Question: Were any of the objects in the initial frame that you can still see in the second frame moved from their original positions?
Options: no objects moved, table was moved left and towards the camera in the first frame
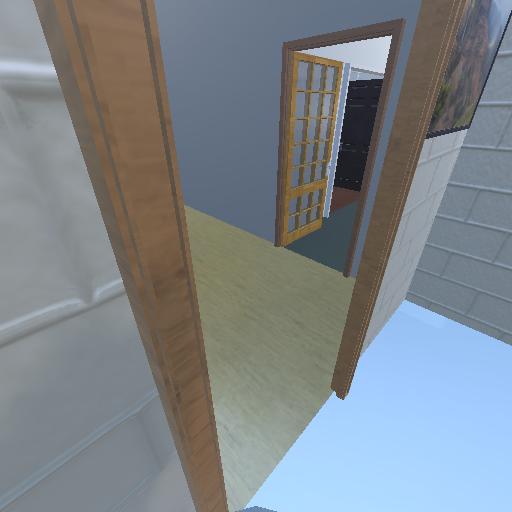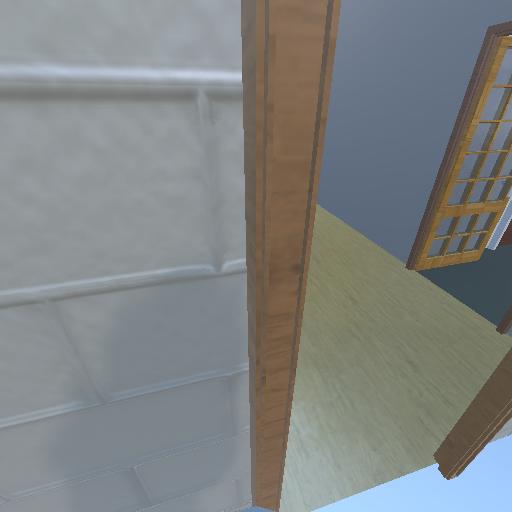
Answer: no objects moved